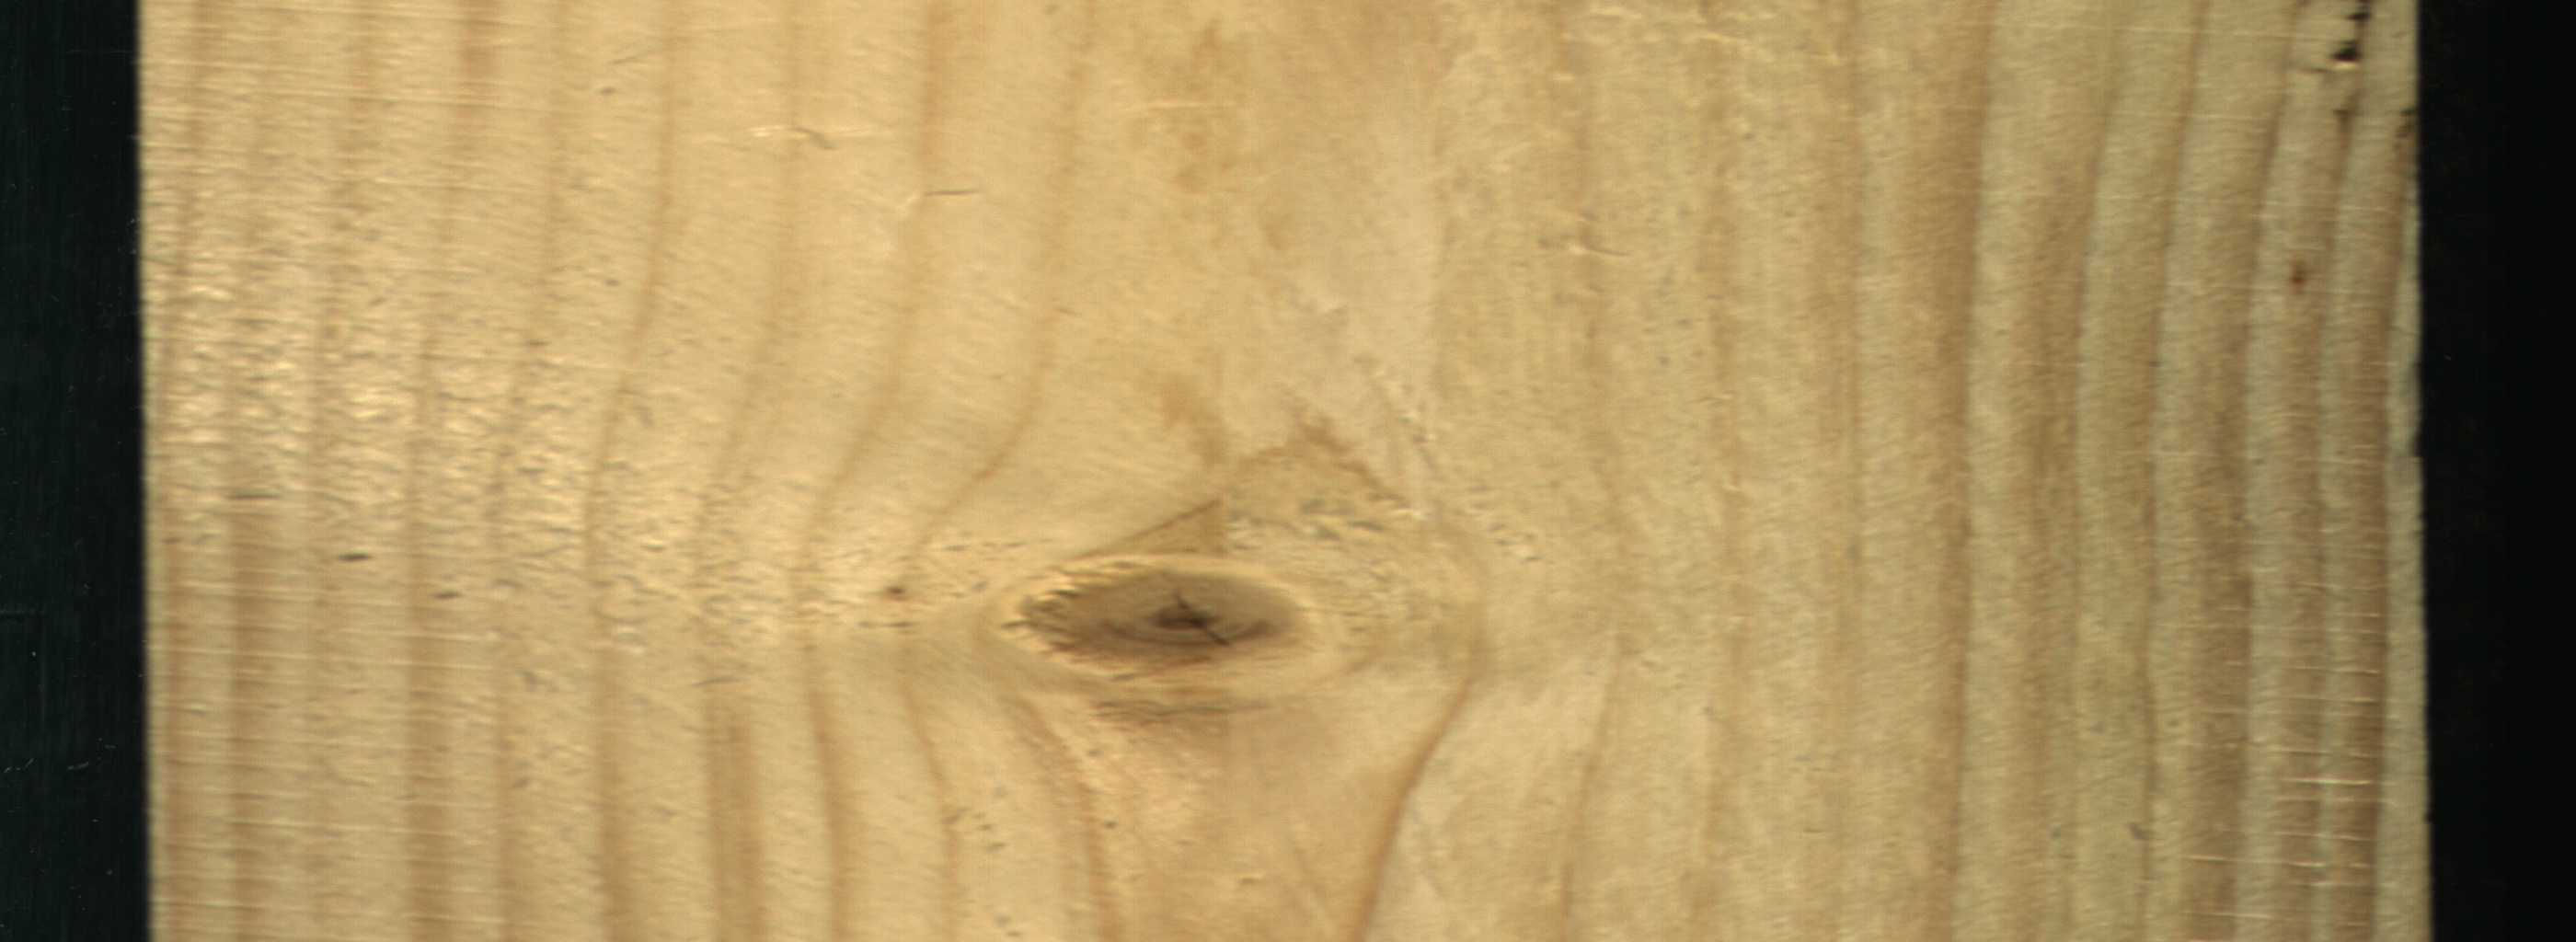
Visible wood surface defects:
knot_with_crack